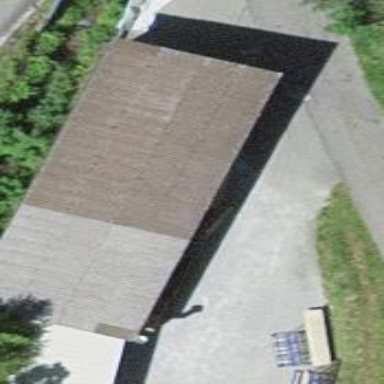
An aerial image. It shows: Rural barn.